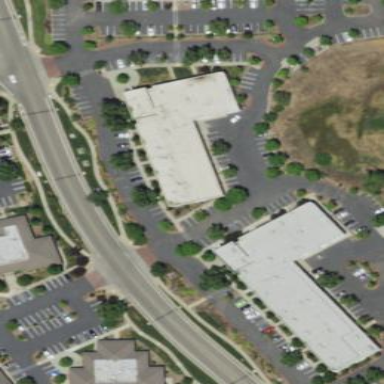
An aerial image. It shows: Office building.